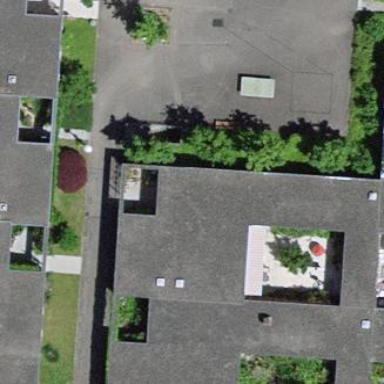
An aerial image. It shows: Building.